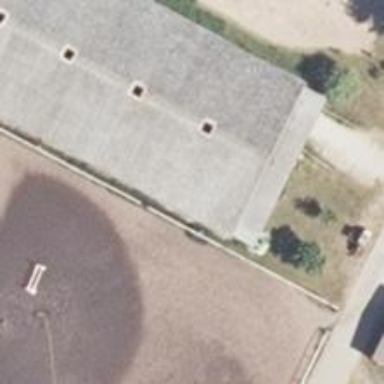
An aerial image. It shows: Riding hall for equestrian sports.